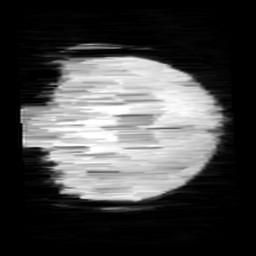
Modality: minIP
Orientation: coronal
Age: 12
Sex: male
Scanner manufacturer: siemens
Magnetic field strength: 3 T
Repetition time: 0.027 s
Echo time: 0.02 s